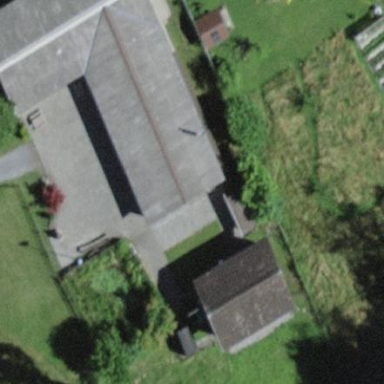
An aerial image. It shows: Building with metal roof.